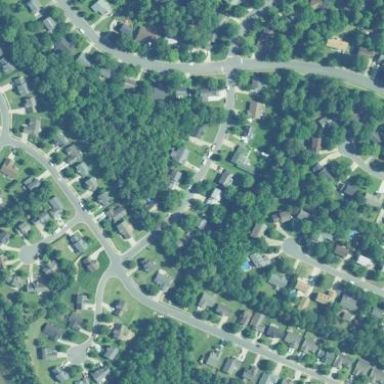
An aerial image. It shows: Residential area composed of single-family homes.